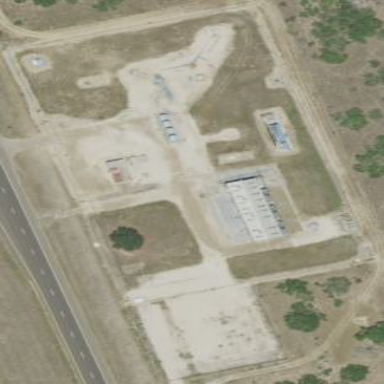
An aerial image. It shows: Gas industrial area enclosed by fence.